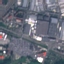
Land use / land cover: Industrial